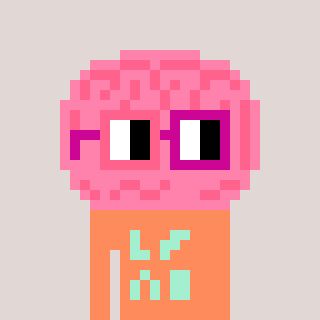
a pixel art character with square pink and red glasses, a brain-shaped head and a peachy-colored body on a warm background